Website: walmart
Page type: payment
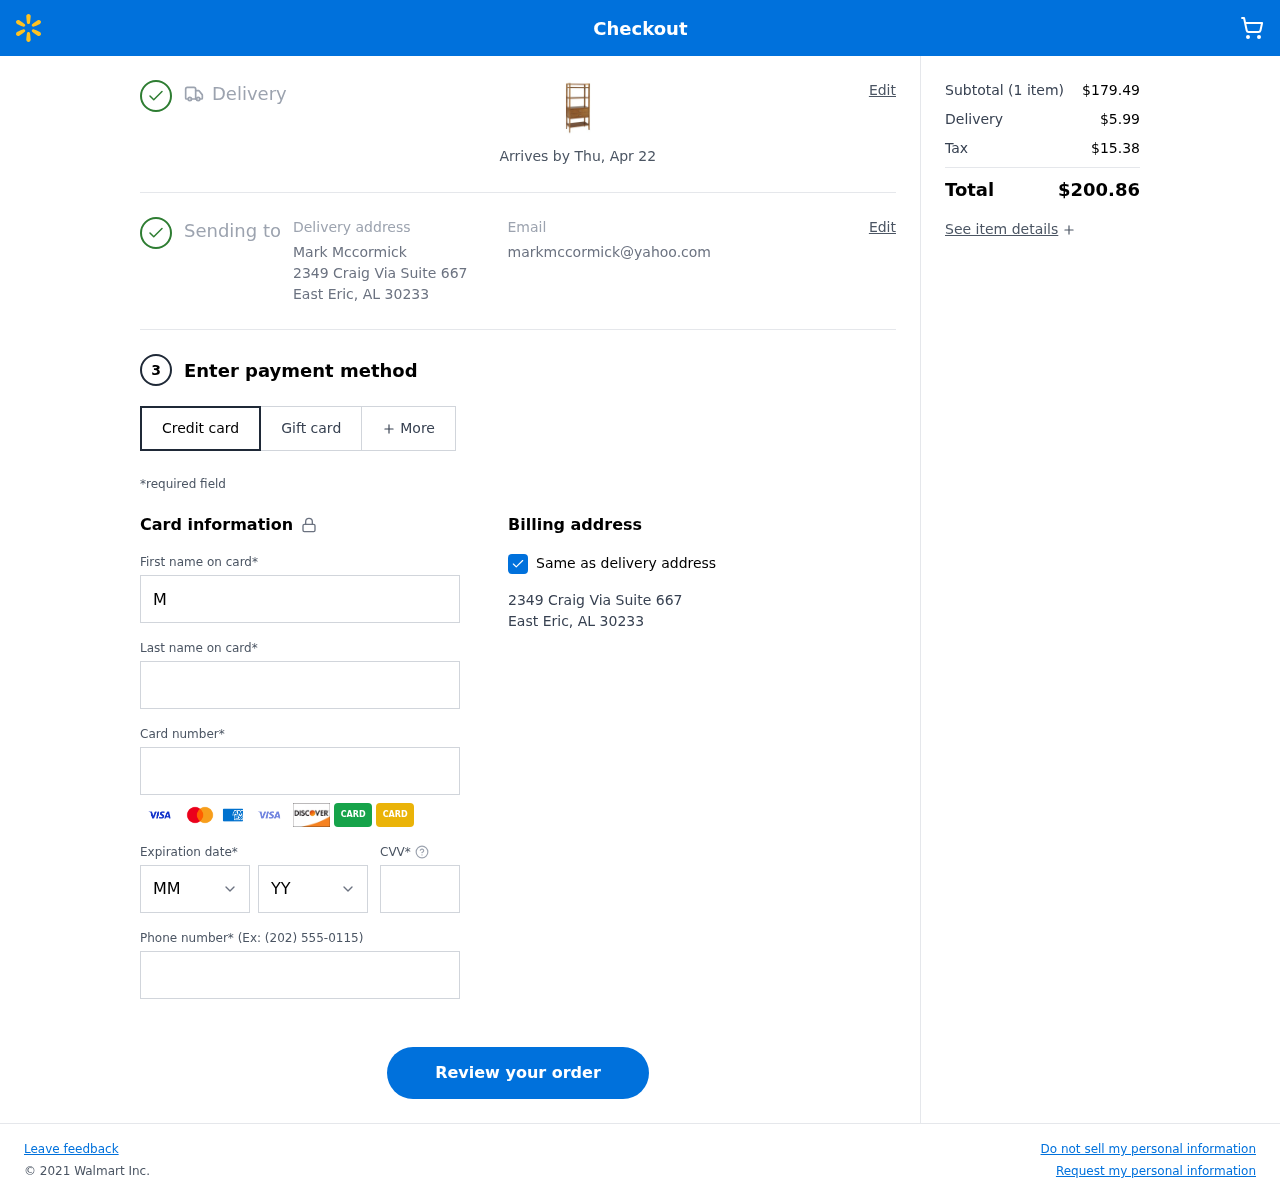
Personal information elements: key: PII_CARD_CVV
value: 679
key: PII_CARD_EXPIRY_MONTH
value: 10
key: PII_CARD_EXPIRY_YEAR
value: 26
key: PII_CARD_NUMBER
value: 6011 8321 7449 6596
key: PII_CITY
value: East Eric
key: PII_EMAIL
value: markmccormick@yahoo.com
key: PII_FIRSTNAME
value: Mark
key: PII_FULLNAME
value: Mark Mccormick
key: PII_LASTNAME
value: Mccormick
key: PII_PHONE
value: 6572775342
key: PII_POSTCODE
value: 30233
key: PII_STATE_ABBR
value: AL
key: PII_STREET
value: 2349 Craig Via Suite 667
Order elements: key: ORDER_DELIVERY_DATE
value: Arrives by Thu, Apr 22
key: ORDER_NUM_ITEMS
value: (1 item)
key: ORDER_SUBTOTAL
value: $179.49
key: ORDER_SHIPPING_COST
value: $5.99
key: ORDER_TAX
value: $15.38
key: ORDER_TOTAL
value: $200.86